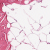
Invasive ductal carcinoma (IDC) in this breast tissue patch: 0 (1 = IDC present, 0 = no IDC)